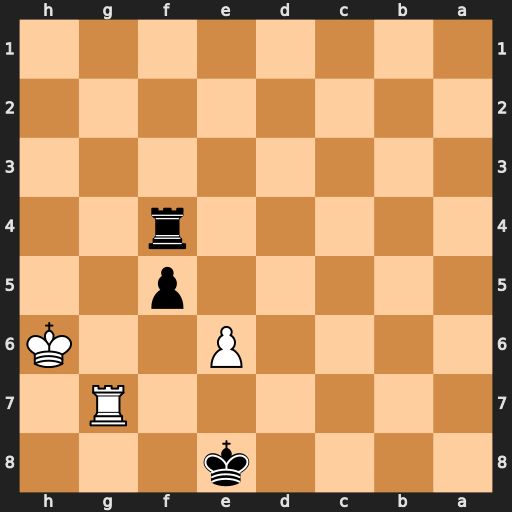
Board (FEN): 4k3/6R1/4P2K/5p2/5r2/8/8/8
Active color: b
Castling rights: -
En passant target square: -
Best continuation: Rh4+ Kg6 Rg4+ Kf6 Rxg7